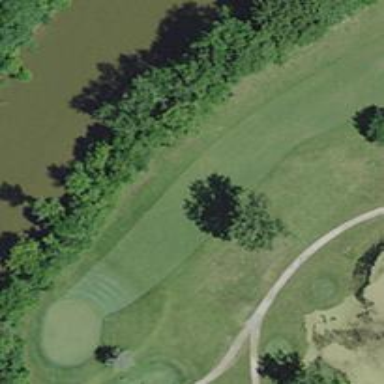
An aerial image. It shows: View of golf hole.